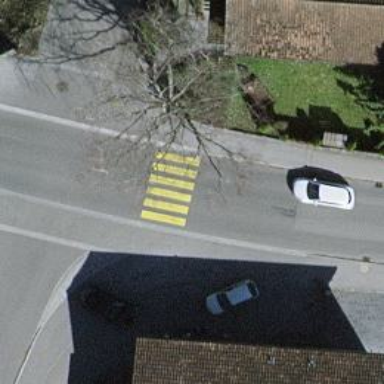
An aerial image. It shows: Uncontrolled zebra crossing on the road.